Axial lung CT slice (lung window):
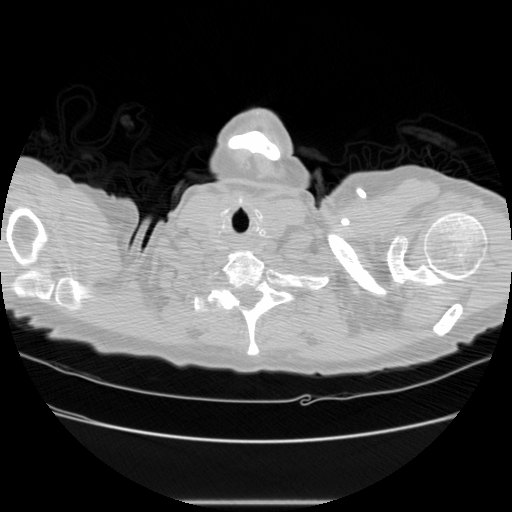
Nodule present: no